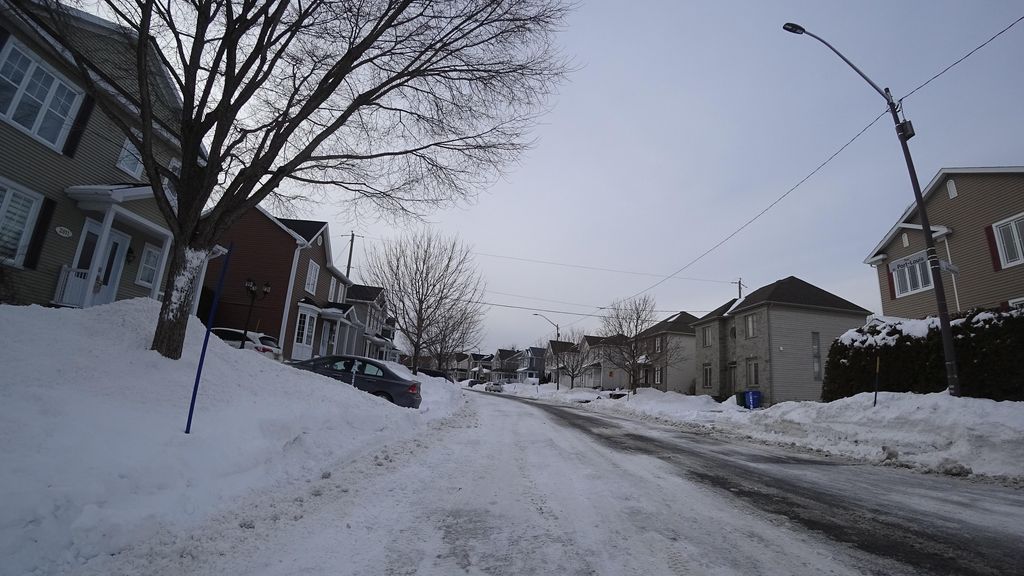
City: quebec_city